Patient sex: F
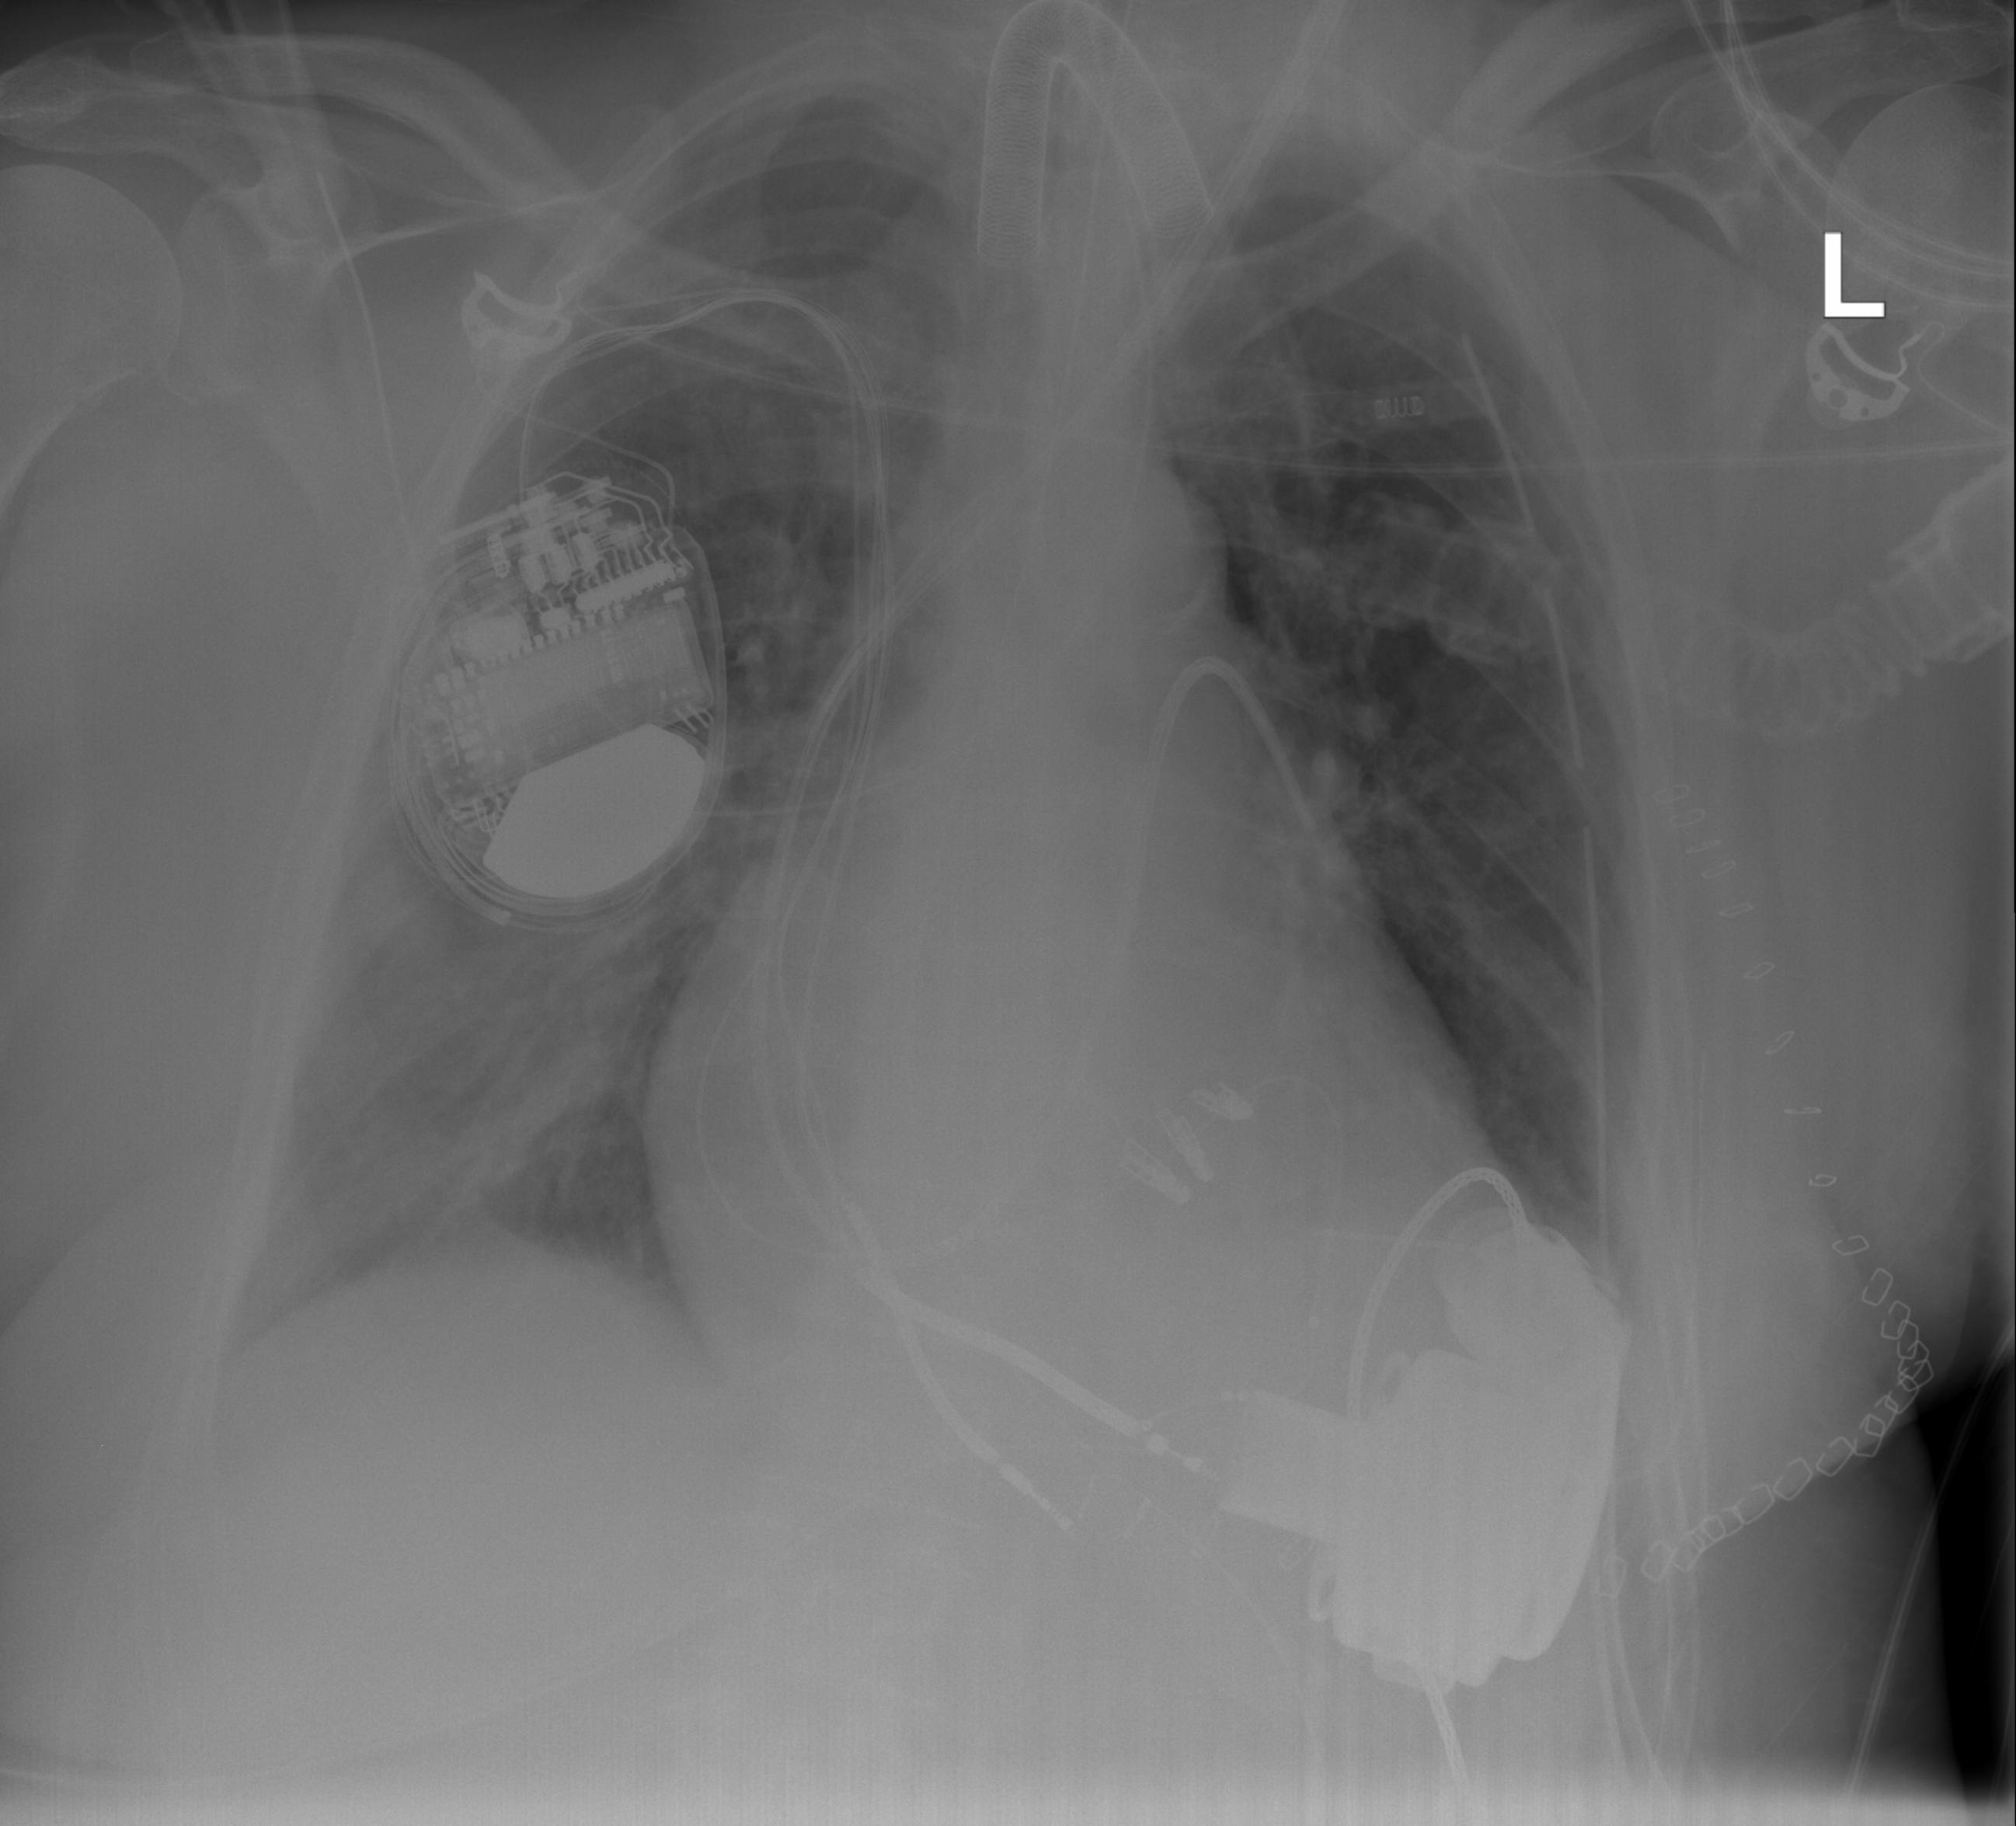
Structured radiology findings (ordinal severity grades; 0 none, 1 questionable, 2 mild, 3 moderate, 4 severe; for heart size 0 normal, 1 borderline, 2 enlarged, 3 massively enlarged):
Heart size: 2
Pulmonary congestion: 2
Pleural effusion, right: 0
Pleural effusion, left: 0
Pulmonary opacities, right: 2
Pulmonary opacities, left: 0
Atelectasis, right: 2
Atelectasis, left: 2